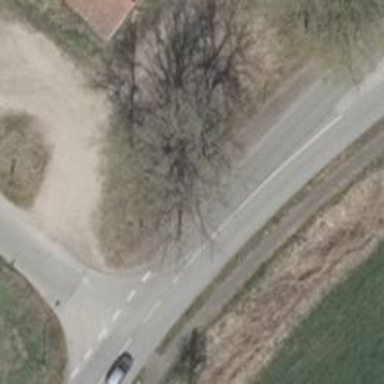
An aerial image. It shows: Cycleway.